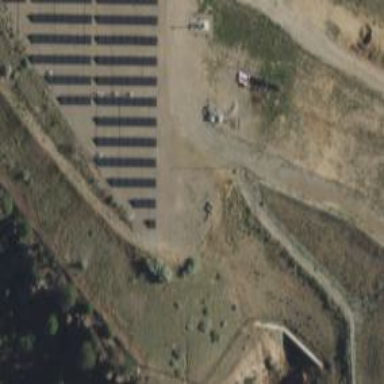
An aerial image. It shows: Generator is pictured.